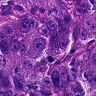
Metastatic tissue present: yes